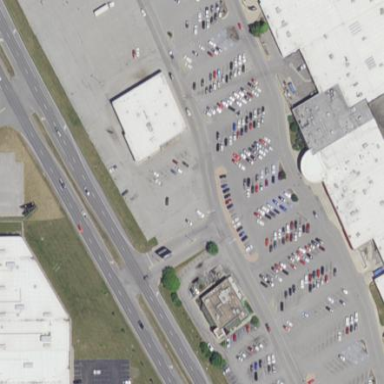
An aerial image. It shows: Parking area with surface.